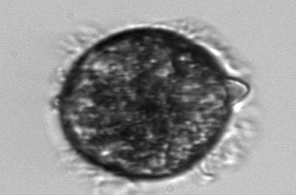
Label: Didinium